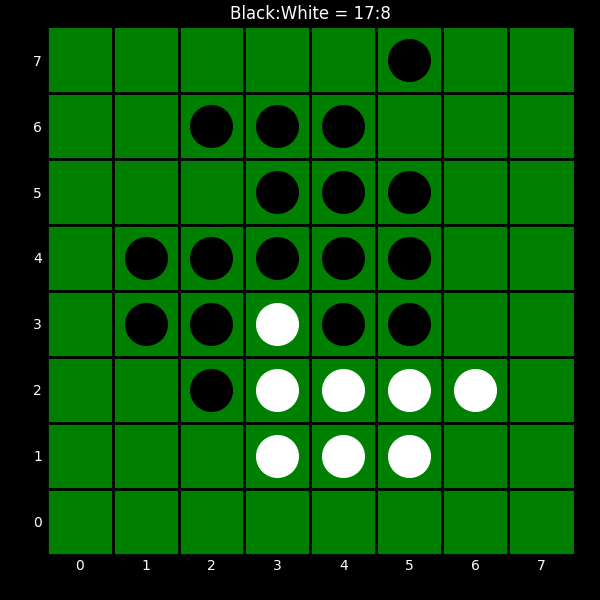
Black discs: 17
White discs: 8